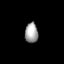
Tissue: lung
Cell type: Fibroblasts
Senescence score: 0.2168
Nuclear area (px): 256
Mean DAPI intensity: 162.68